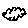
Label: cloud